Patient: sex M, age 35
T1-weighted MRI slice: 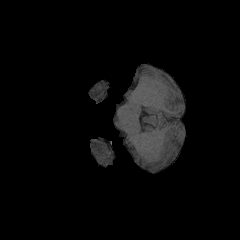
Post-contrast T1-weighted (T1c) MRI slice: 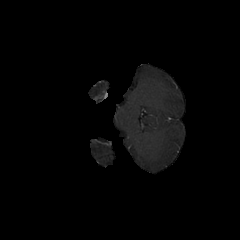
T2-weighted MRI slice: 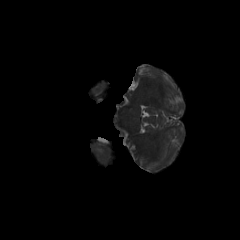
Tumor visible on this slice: no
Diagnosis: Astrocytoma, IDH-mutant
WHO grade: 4